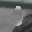
Label: 0